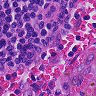
Metastatic tissue present: no